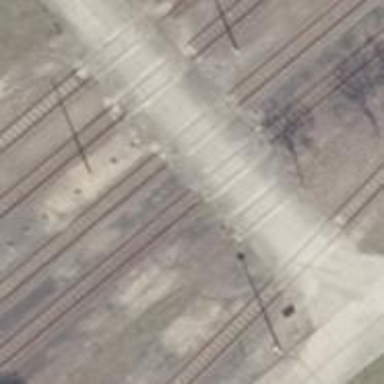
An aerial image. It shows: Disused railway spur.